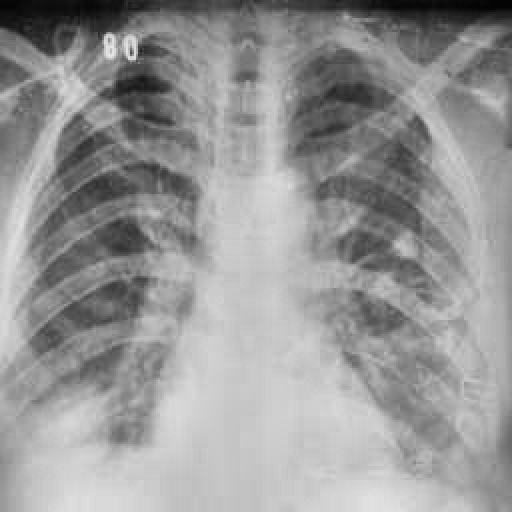
Finding: TUBERCULOSIS